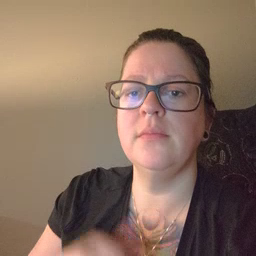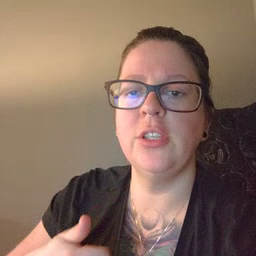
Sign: every